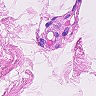
Metastatic tissue present: no